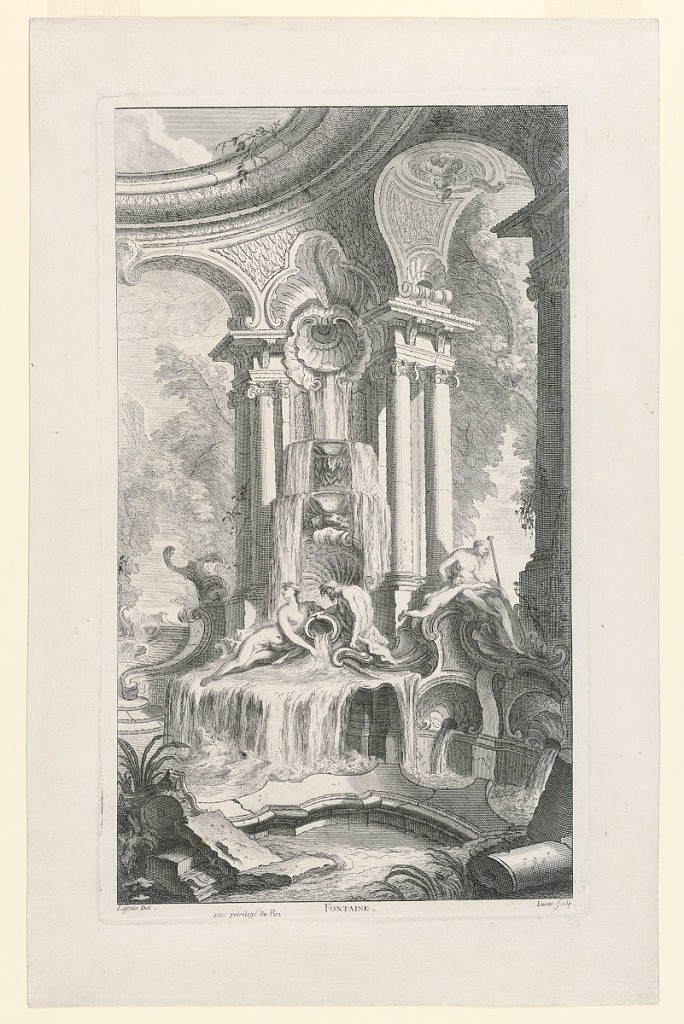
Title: Fountain Design, from "Livre nouveau de douze morceaux de fantaisie"
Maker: Claude Lucas, active 1710–1760
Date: ca. 1733
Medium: Etching, engraving on white laid paper
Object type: Print
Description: Vertical rectangle. Rocaille design for an outdoor fountain emptying into a small pool, with shell motifs and mythological figures. Surrounded by a classical collonade, which includes two bays bordered by columns with Ionic capitals